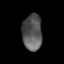
Tissue: lung
Cell type: Epithelial cells
Senescence score: 0.2044
Nuclear area (px): 699
Mean DAPI intensity: 86.629